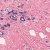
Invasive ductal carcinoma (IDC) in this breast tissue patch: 0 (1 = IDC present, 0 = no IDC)